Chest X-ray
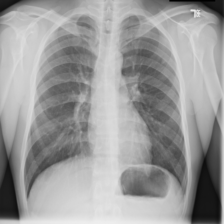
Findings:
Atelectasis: negative
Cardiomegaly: negative
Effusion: negative
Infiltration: negative
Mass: negative
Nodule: negative
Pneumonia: negative
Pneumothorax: negative
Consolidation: negative
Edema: negative
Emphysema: negative
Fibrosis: negative
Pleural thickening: negative
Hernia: negative